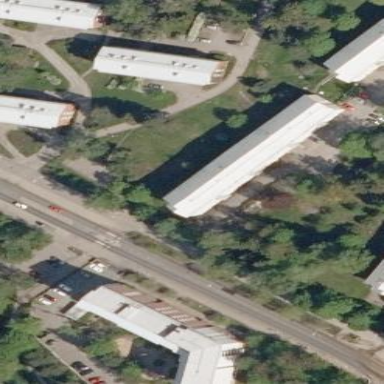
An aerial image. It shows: Gabled roof on building that houses apartments.